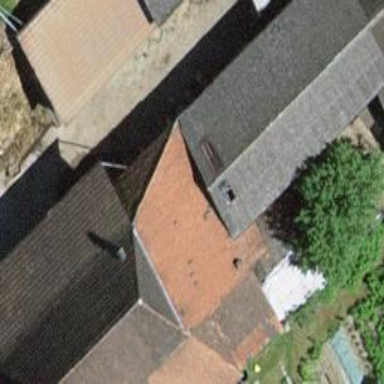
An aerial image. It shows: Farm building.